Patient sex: F
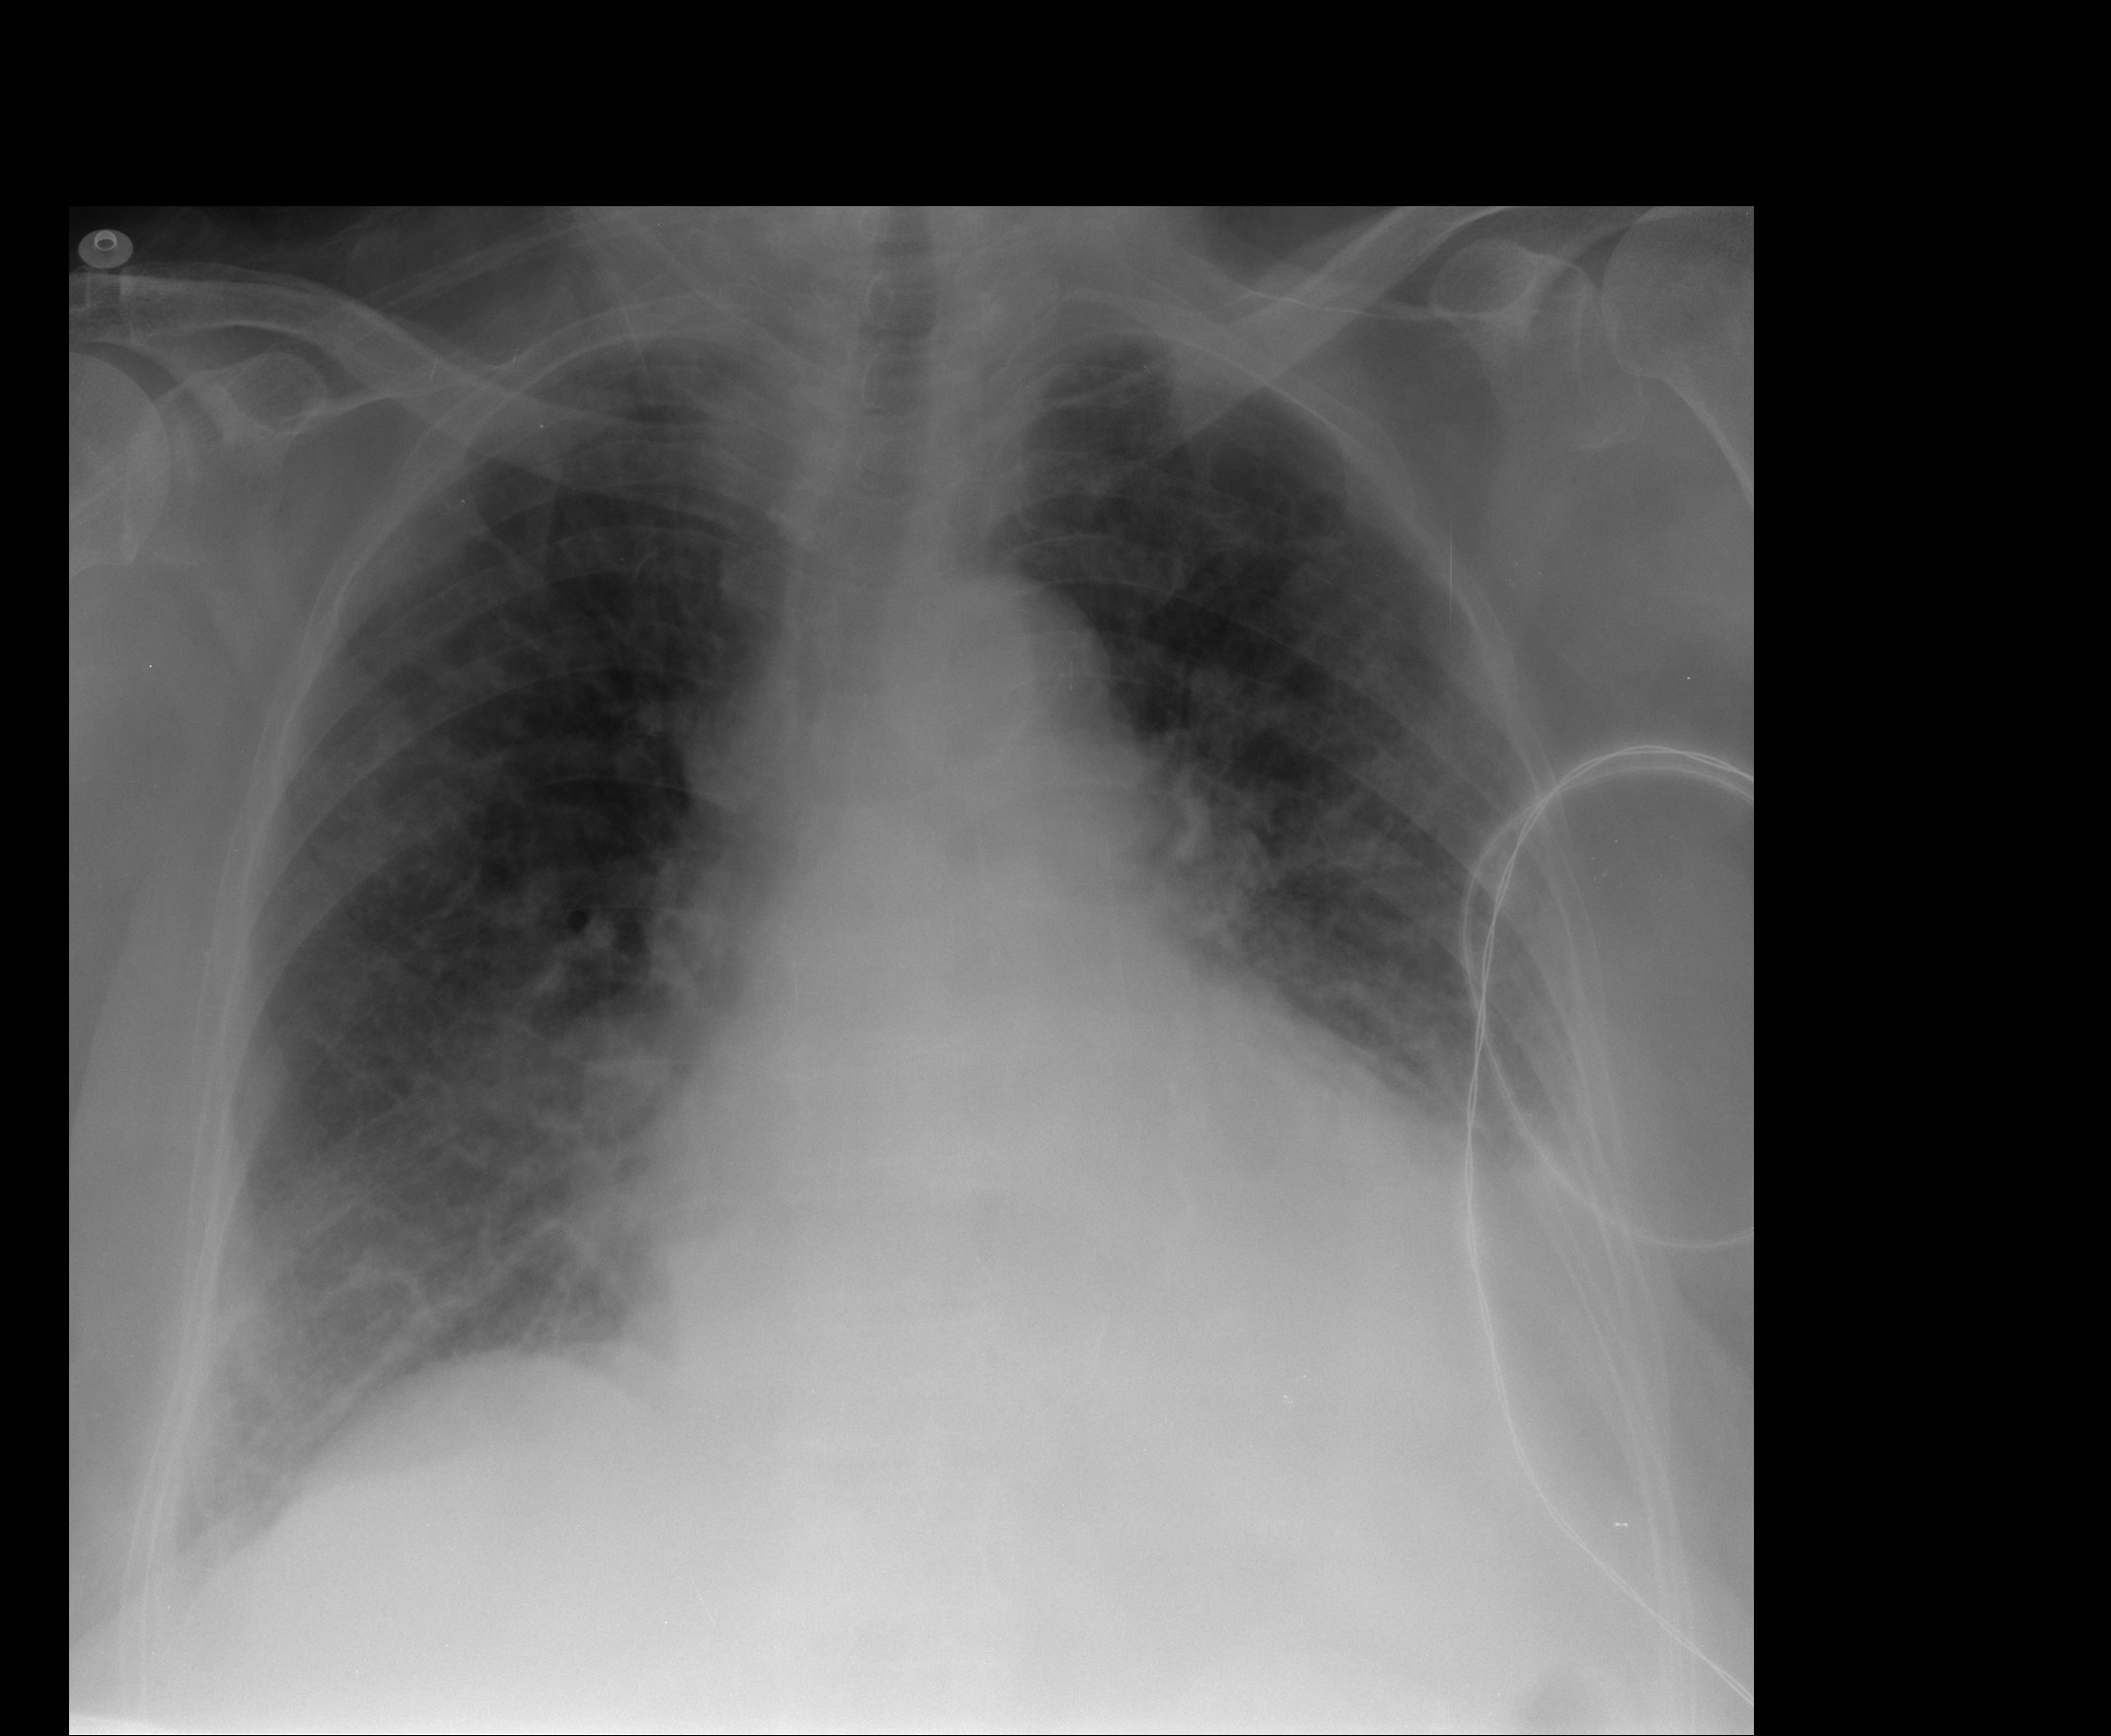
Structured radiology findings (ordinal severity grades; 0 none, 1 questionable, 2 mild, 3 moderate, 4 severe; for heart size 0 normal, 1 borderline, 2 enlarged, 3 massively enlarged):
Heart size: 2
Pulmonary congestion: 2
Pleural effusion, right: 0
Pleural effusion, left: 2
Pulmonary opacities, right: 2
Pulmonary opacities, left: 2
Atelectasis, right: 2
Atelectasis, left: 2